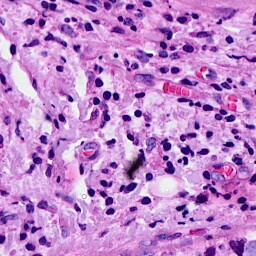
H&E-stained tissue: Breast